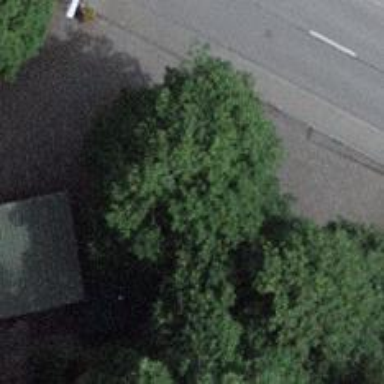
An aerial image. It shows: Restaurant.